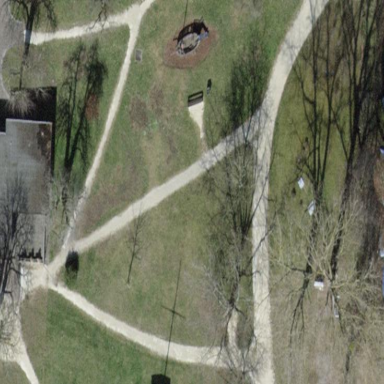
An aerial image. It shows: Lovely park for leisure and relaxation.